Field crop: maize
Growth stage: 2
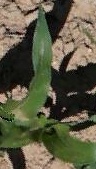
Species: maize